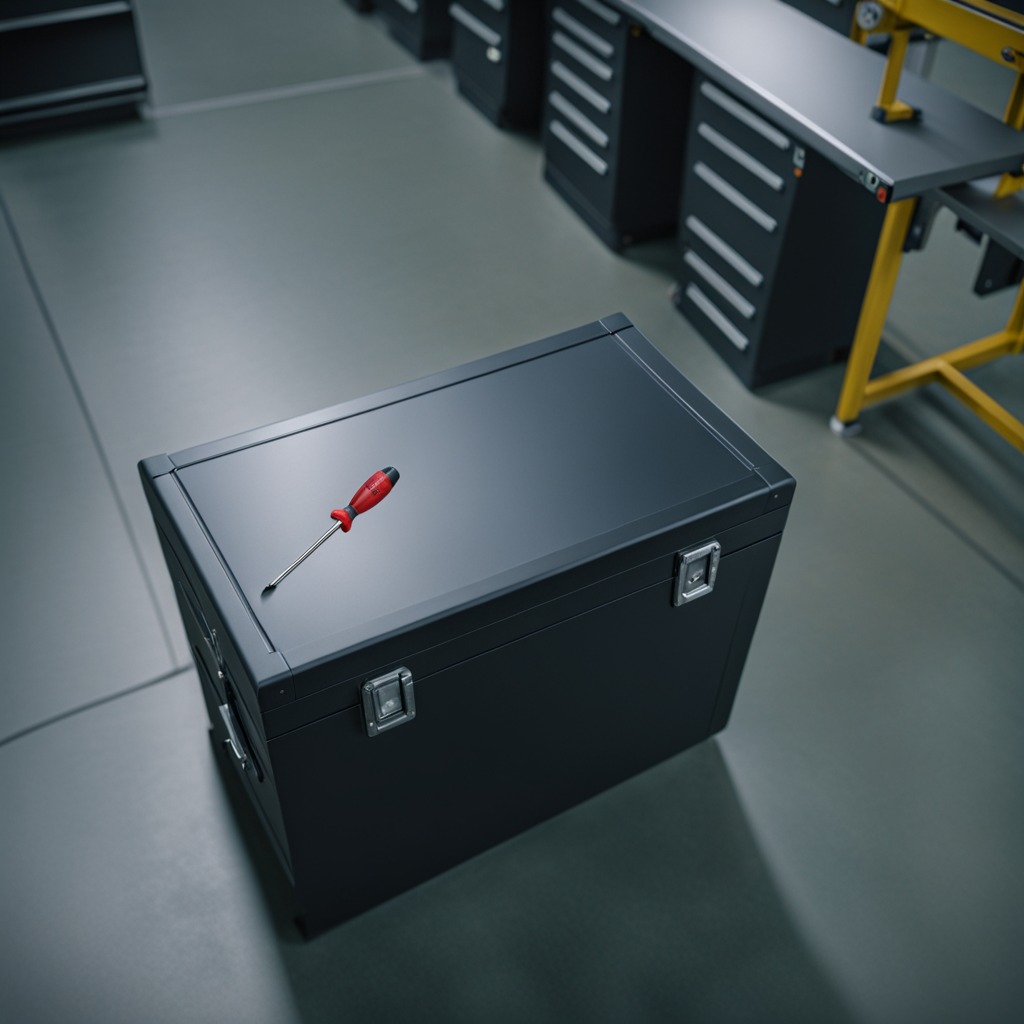
A screwdriver is lying on the toolbox surface.